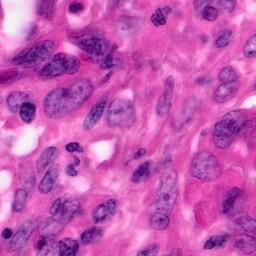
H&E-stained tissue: Pancreatic